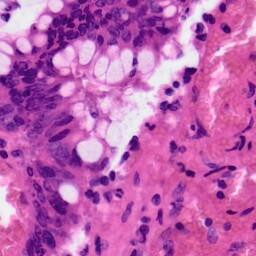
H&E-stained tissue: Colon